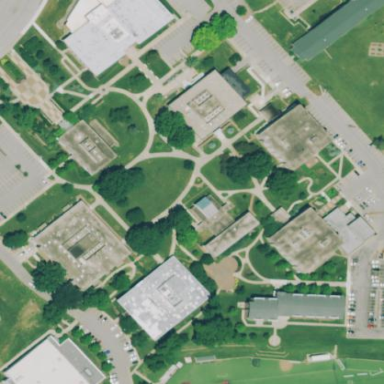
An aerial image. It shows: University.